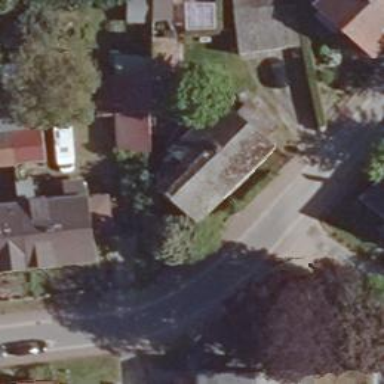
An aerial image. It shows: Part of building.